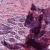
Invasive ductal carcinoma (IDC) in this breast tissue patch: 1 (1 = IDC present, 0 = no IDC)